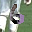
Label: 6